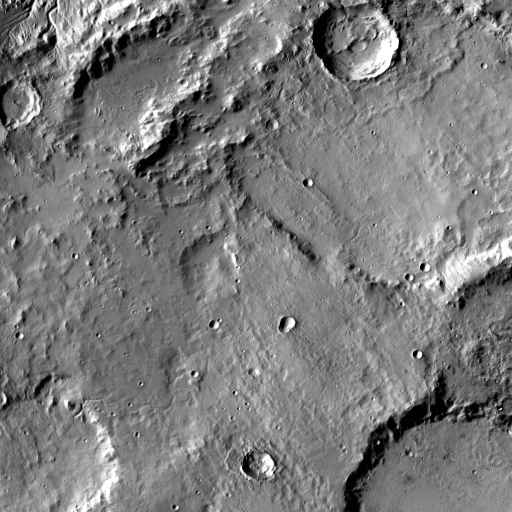
Crater classes present: Background, Other, Layered, Buried, Secondary